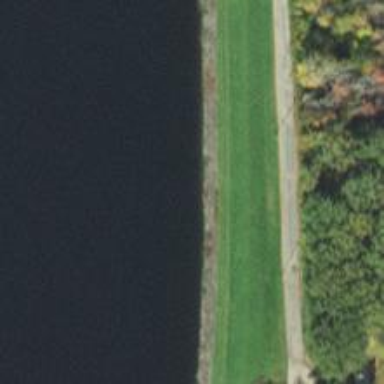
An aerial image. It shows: Dam along waterway.